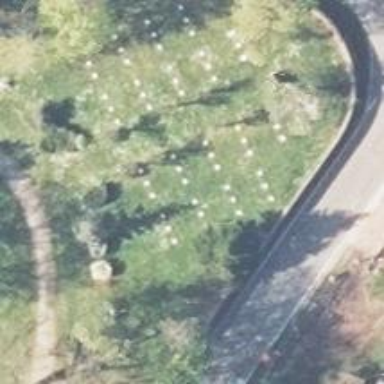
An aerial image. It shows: War cemetery.